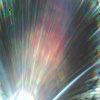
Label: sunburn